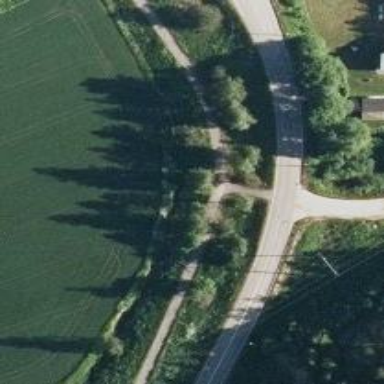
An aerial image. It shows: Cycleway.